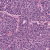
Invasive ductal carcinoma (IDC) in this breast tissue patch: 1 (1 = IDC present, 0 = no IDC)